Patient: sex M, age 60
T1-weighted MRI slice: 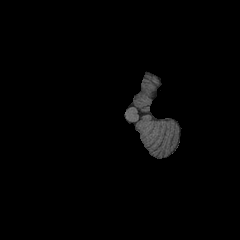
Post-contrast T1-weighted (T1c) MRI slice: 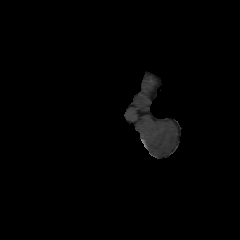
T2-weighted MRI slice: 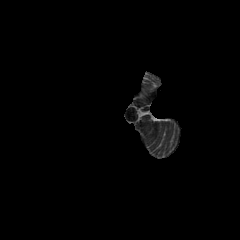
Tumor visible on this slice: no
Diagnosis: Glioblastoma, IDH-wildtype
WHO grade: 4